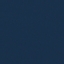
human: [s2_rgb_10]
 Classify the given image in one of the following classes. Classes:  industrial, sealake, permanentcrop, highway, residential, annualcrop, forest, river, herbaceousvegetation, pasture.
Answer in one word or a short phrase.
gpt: SeaLake